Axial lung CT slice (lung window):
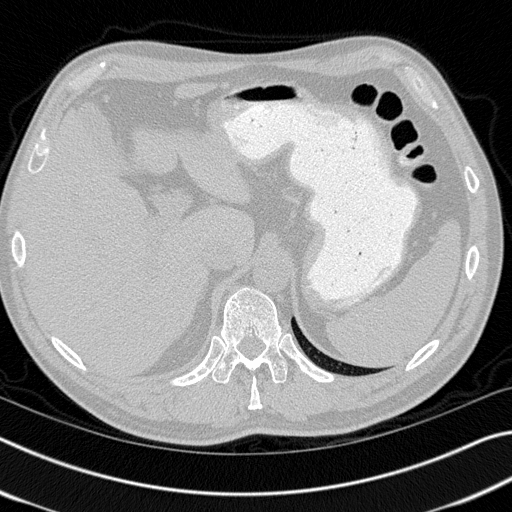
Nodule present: no